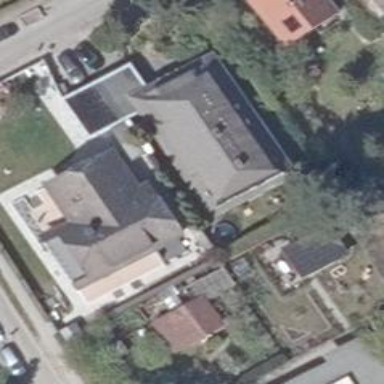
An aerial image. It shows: Detached building with mansard roof.